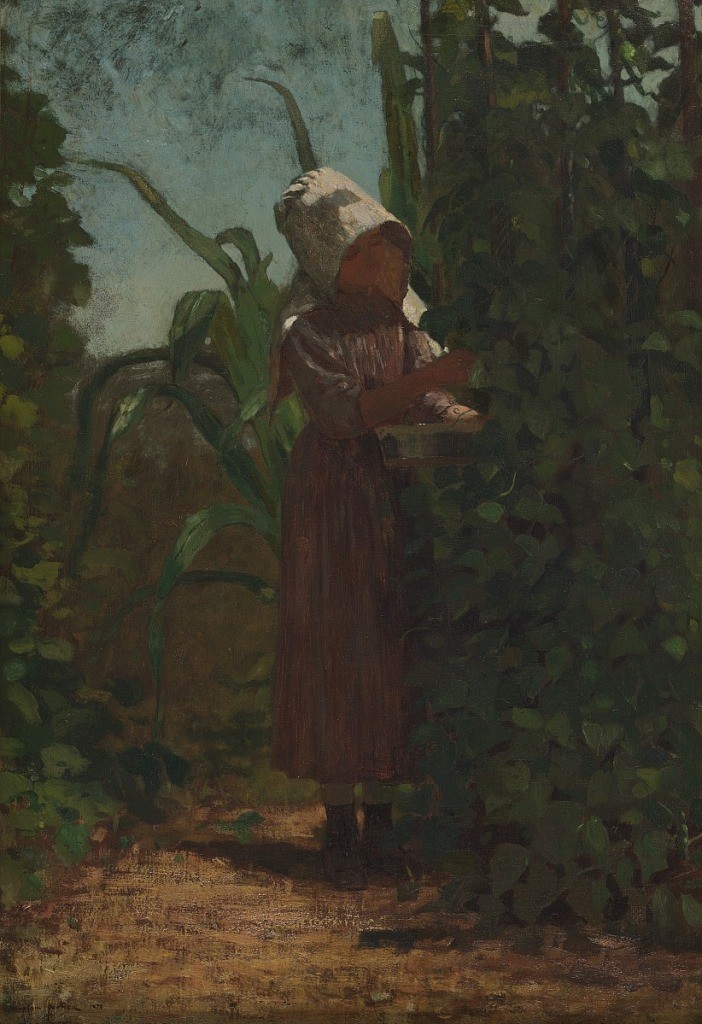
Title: The Bean Picker
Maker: Winslow Homer, American, 1836–1910
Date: ca. 1875
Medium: Brush and oil paint on canvas
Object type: Painting
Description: Vertical view of a girl in a violet dress and white sunbonnet picking beans from one of a group of closely set bean plants.  Behind her, a cornstalk; more bean plants to left.